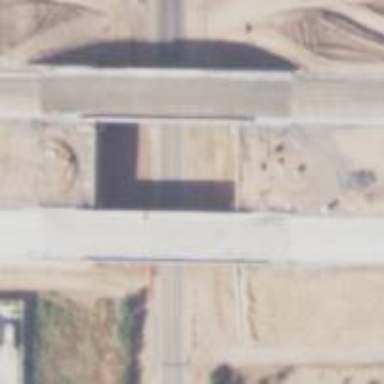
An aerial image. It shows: Bridge over trunk highway with expressway.